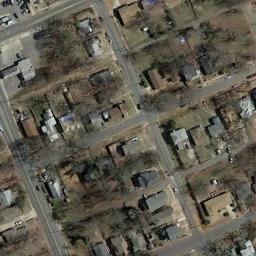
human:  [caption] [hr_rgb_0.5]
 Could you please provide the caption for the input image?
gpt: Many buildings of different shapes are in medium residential area .

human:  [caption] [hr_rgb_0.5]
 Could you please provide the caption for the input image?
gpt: The dense medium residential area has lots of neatly arranged houses and some bare trees and some roads go through the medium residential area .

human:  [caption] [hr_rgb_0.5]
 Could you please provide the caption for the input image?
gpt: The houses in the medium - sized residential area are arranged in an orderly fashion .

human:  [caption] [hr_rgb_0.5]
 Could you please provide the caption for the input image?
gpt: The medium residential is on the bare land next to the road .

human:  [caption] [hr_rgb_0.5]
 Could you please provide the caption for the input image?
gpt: There are some brown trees and many buildings on the medium residential area .